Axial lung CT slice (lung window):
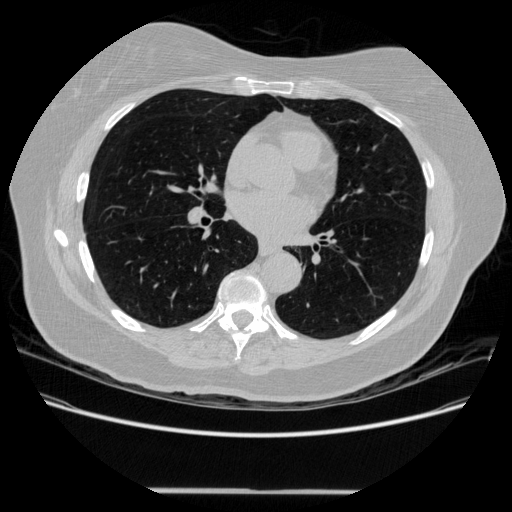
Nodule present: no